Question: So I coded up a simple test program for an algorithm in Eclipse 3.7.2. When I went to go run it, I was met with some gray bar that appeared on the top portion of the console. It reads: '<terminated> test[Java Application]C:\Program Files\Java\jre6in\javaw.exe'. Anyone know what's causing this?

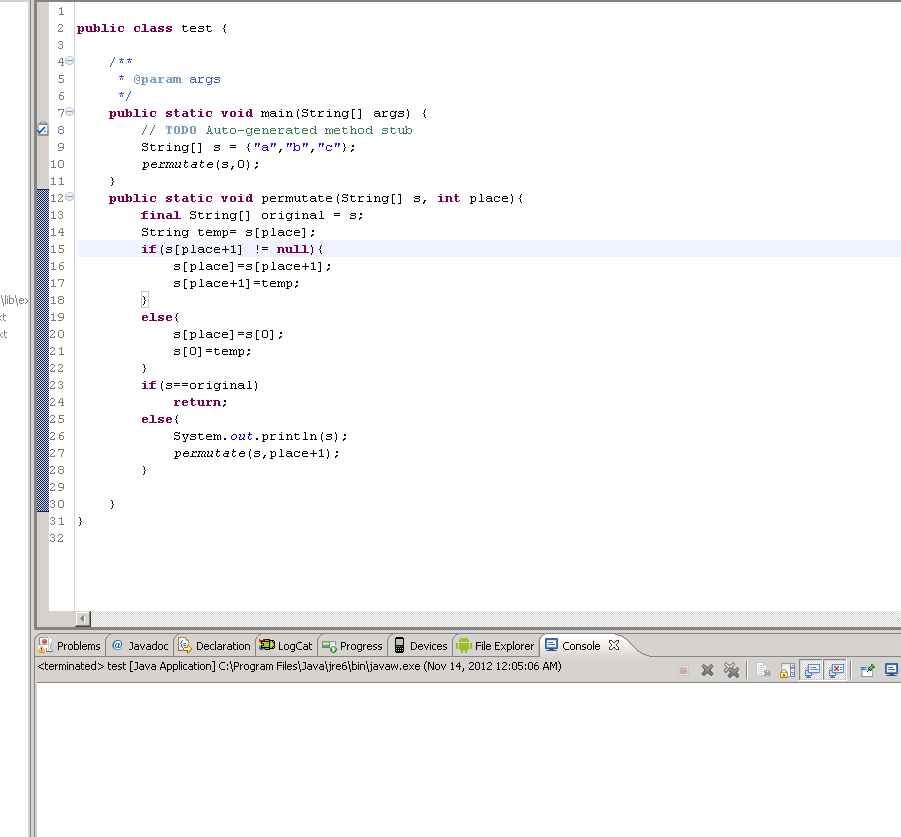
Answer: Your program is executing properly. The problem is in the logic of your program which is never allowing it to reach the print statement.
When you do
'''
if(s==original)
return;
'''
This statement 's==original' always returns true in your case since this operator will compare the two objects.
You need to rethink your logic here and google about what '== operator' does in Java.
Also, on another note, instead of using an array 'String[] s = {"a","b","c"}', why dont you use a string 'String s = "abc";'